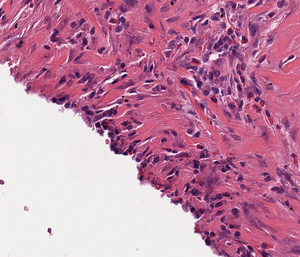
Tumor epithelial tissue: no
Tumor-associated stroma tissue: yes
Normal tissue: no